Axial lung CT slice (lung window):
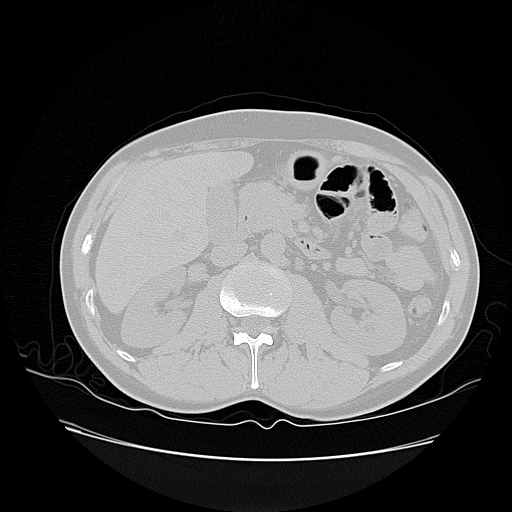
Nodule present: no